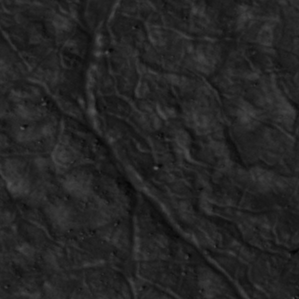
Label: non_frost